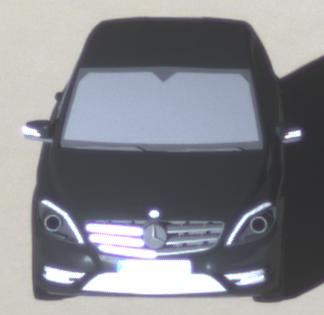
Make: Mercedes-Benz
Model: B 180 BlueEFFICIENCY
Detailed model: B-Class (246)
Model produced from: 2011/11
Model produced until: 2012/10
Doors: 5
Color: black
Road condition: dry road
Daytime: sunrise or sunset
Contrast: high contrast